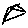
Label: hexagon